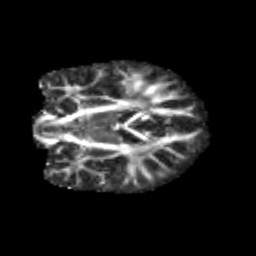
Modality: FA
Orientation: coronal
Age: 9
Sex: male
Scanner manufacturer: siemens
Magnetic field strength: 3 T
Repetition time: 3.8 s
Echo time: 0.07 s